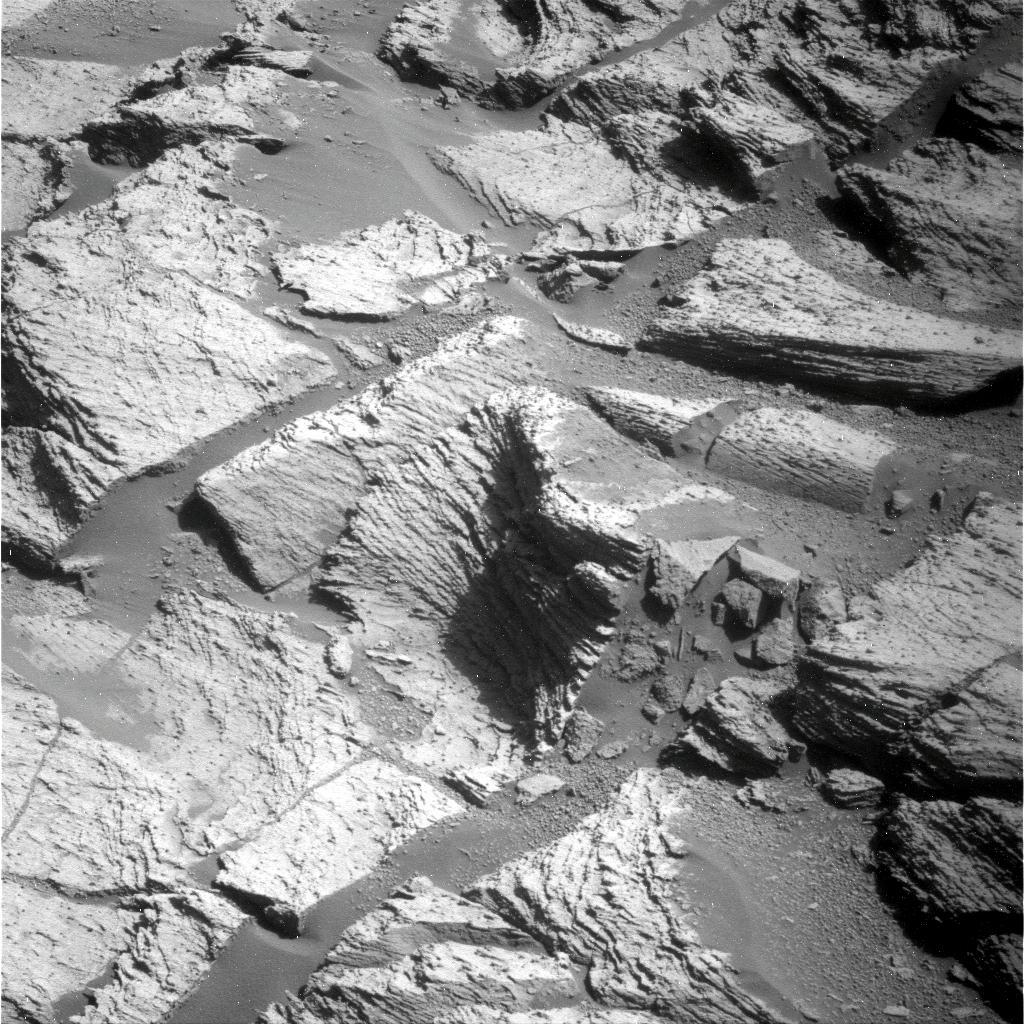
Terrain classes present: Bedrock, Gravel / Sand / Soil, Shadow